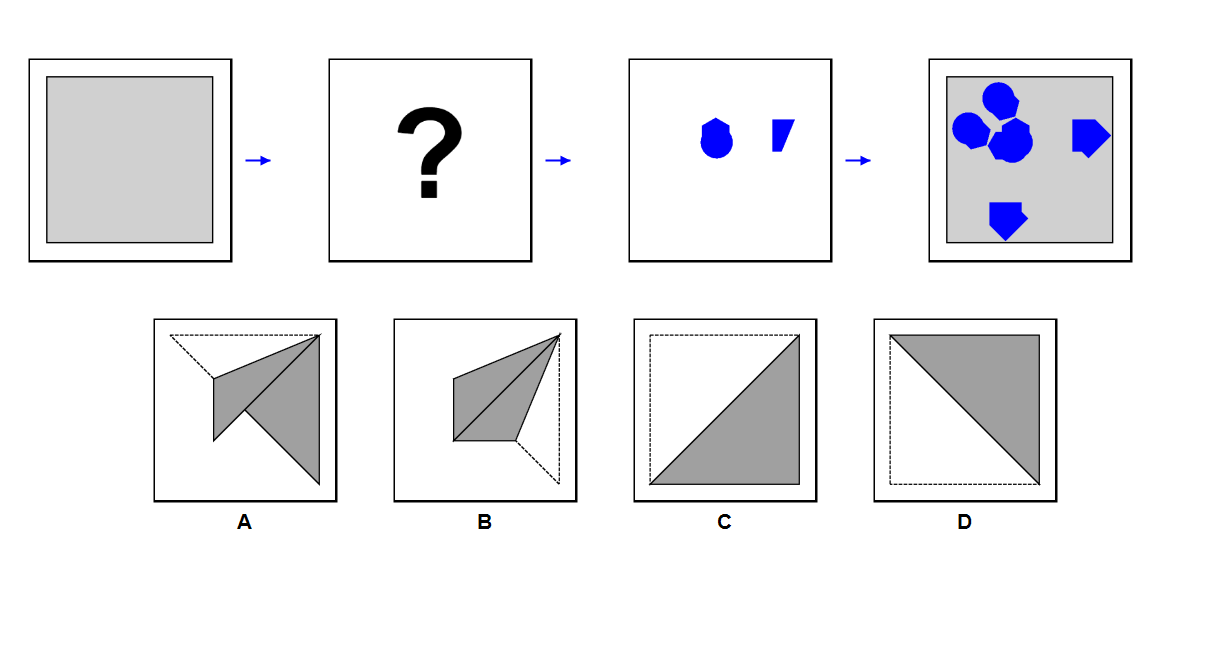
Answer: C